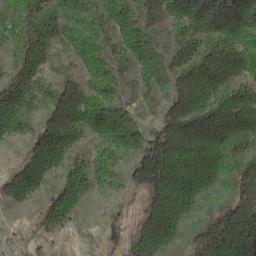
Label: mountain